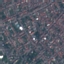
Land use / land cover class: Residential